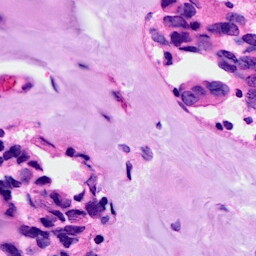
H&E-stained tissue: Breast